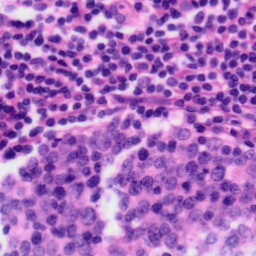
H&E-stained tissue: Tonsil